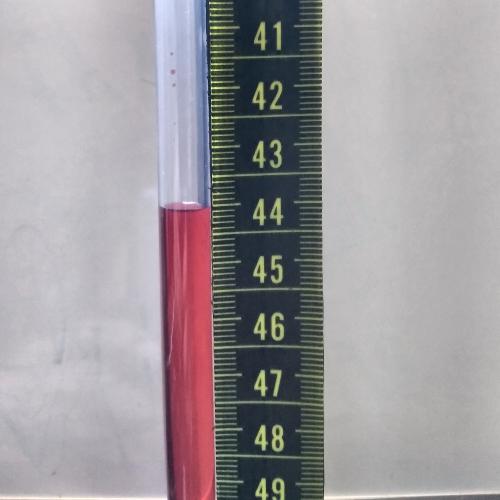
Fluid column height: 44.0 cm